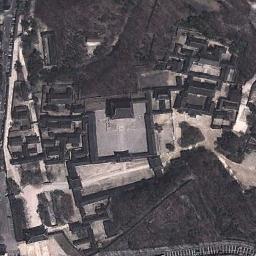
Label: palace